Interaction volume radius: 5 \u00c5
Interaction volume height: 20 \u00c5
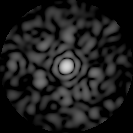
Disorder parameter: 0.785